Here is the wavelet time-frequency representation (scalogram) of a rolling-element bearing's vibration measurement. Diagnose the bearing from this image, choosing from: normal, inner_race, outer_race, ball.
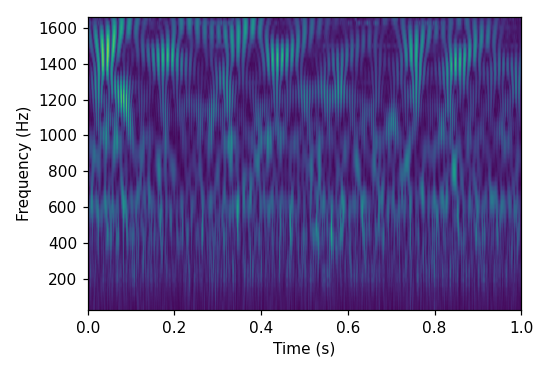
Answer: outer_race